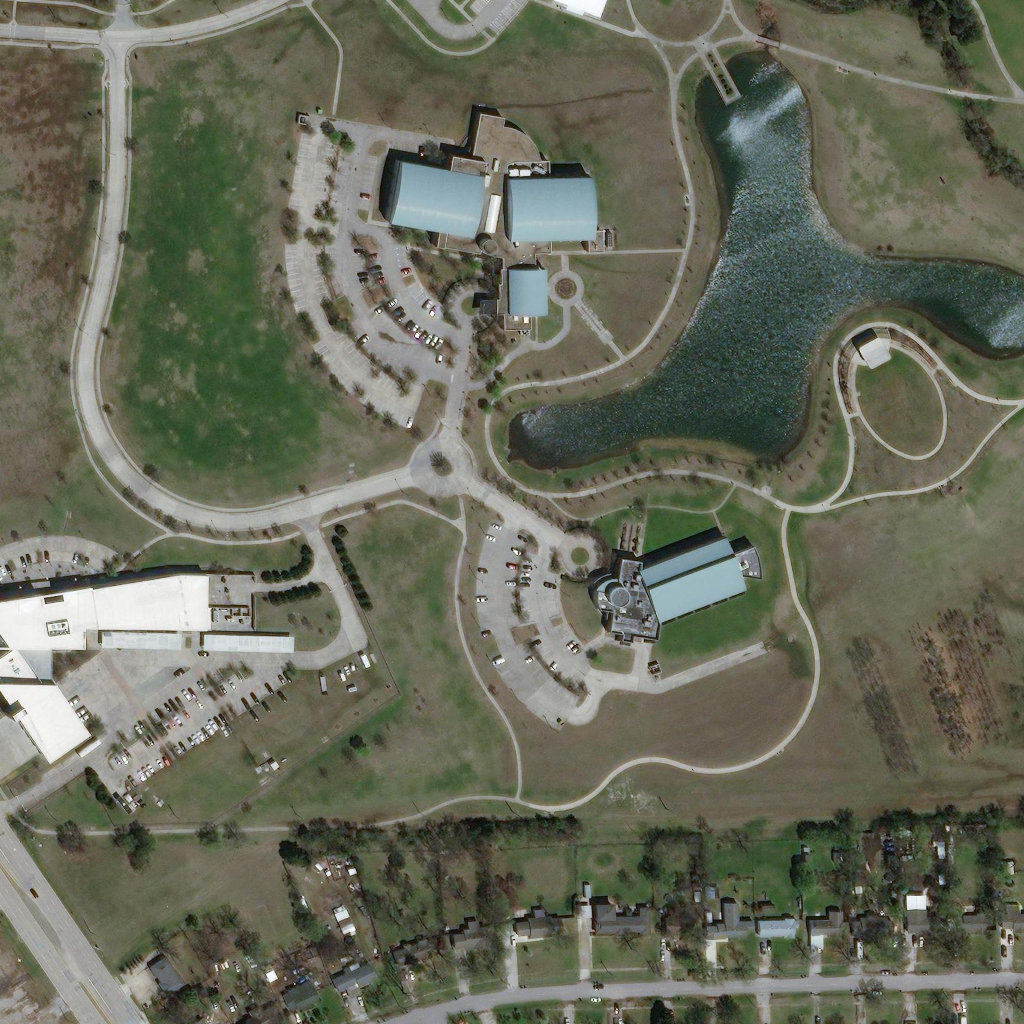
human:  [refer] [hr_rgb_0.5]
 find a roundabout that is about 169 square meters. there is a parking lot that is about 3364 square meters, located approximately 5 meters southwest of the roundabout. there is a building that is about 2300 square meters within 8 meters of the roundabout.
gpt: <box>[[55, 52, 58, 56, 0]]</box>

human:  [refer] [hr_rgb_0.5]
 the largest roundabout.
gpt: <box>[[40, 42, 46, 48, 0]]</box>